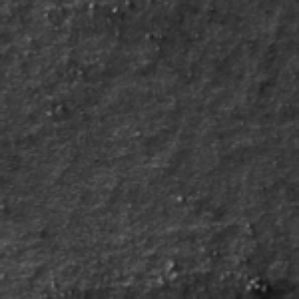
Label: frost